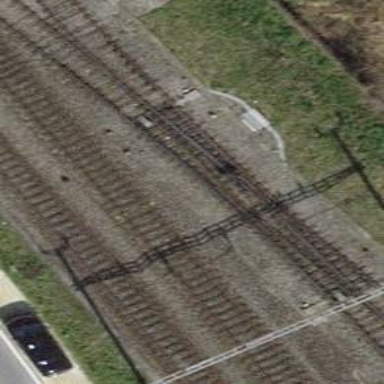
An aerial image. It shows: Railway switch.